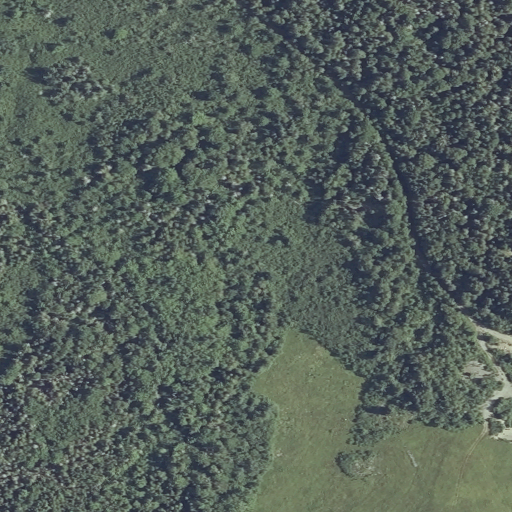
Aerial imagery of mountain in Maine named Thayer Ledges containing mixed forest, woody wetlands, deciduous forest, evergreen forest, shrub, and cultivated crops